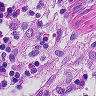
Metastatic tissue present: no